Interaction volume radius: 5 \u00c5
Interaction volume height: 15 \u00c5
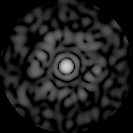
Disorder parameter: 0.8222